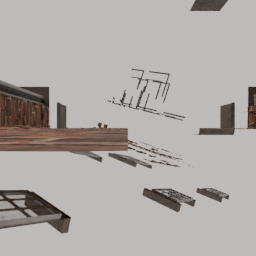
Label: architecture